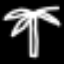
Label: palm tree